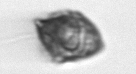
Label: Kryptoperidinium_triquetrum